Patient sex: M
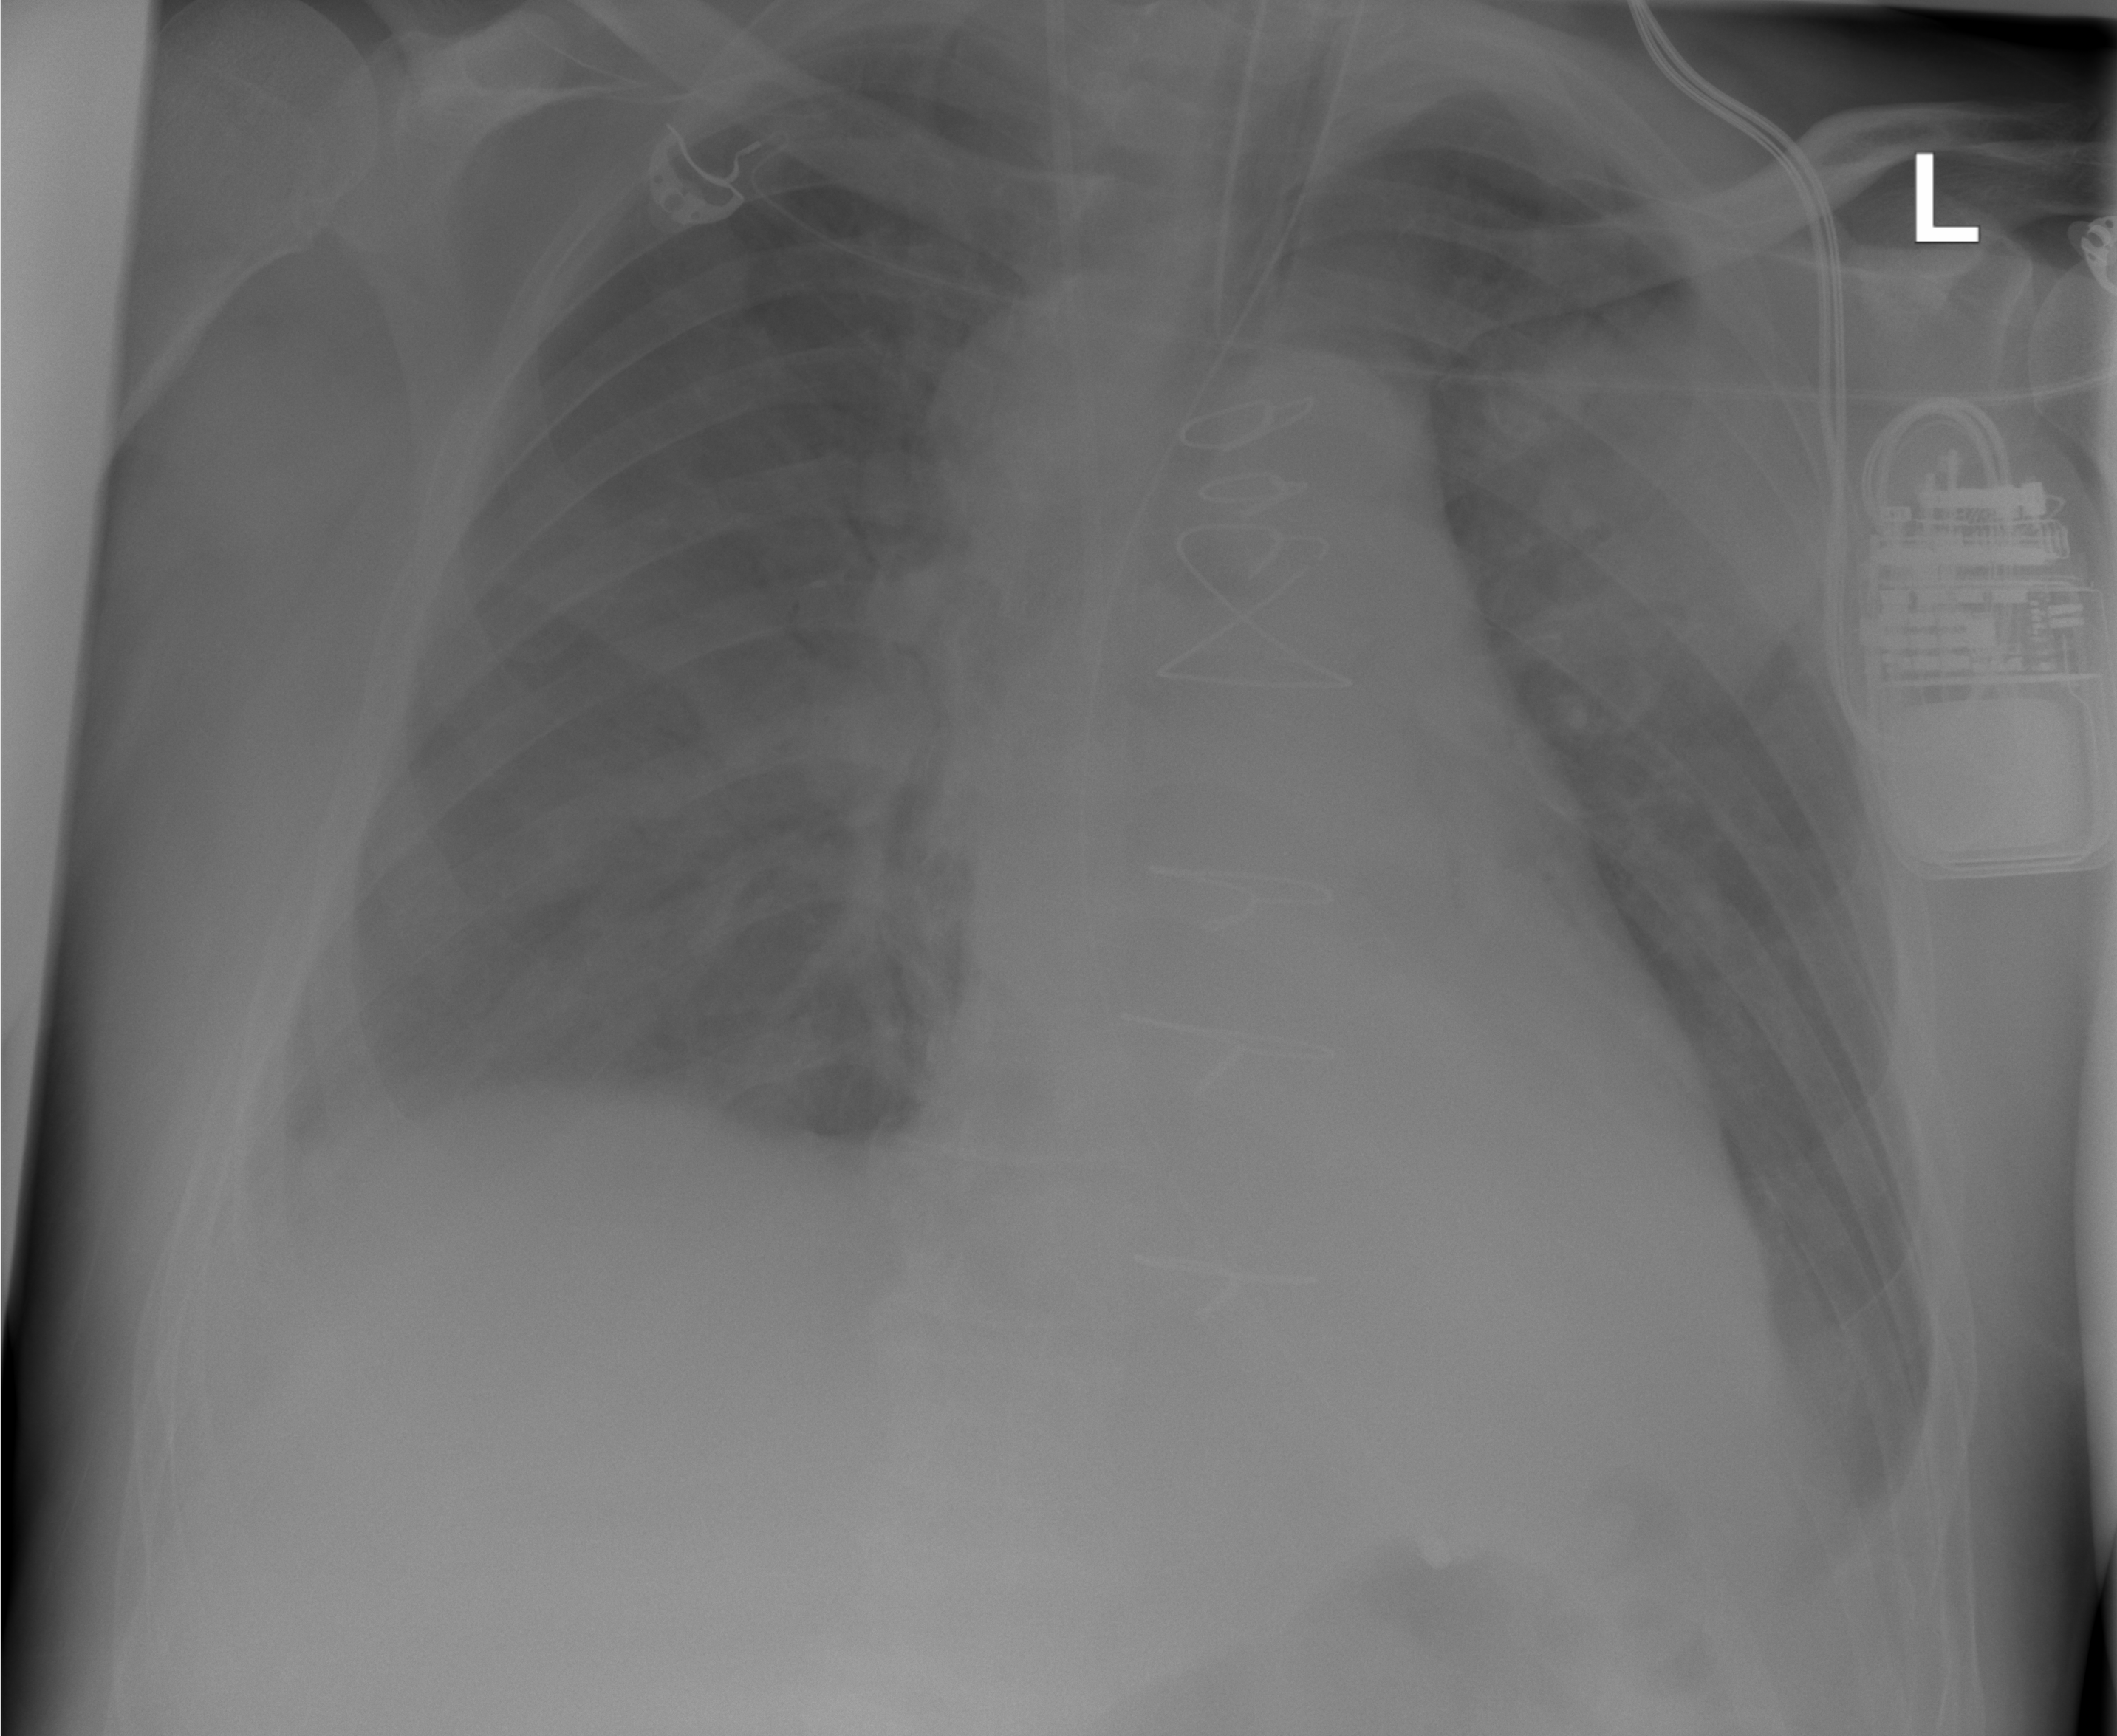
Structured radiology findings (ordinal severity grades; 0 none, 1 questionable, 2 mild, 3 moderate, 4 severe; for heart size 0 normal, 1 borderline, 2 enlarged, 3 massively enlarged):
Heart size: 0
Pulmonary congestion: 2
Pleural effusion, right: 2
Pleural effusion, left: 2
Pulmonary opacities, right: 3
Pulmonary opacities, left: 3
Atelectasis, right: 2
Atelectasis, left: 2